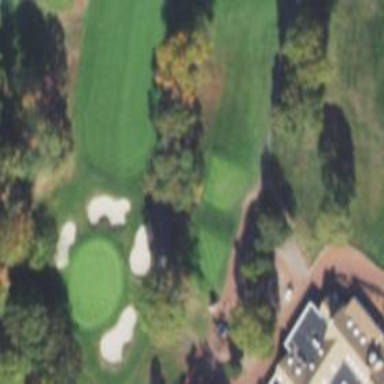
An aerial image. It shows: Path for golf carts.